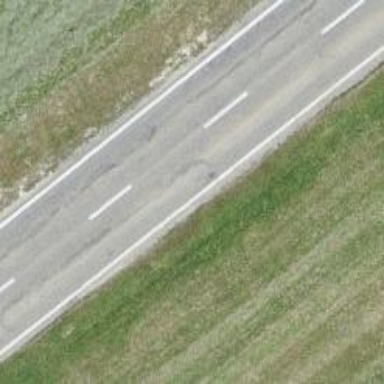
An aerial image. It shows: Secondary road.